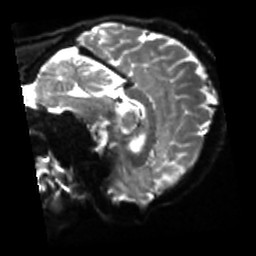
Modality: sbref
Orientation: sagittal
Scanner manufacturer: siemens
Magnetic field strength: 3 T
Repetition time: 4 s
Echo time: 0.0594 s